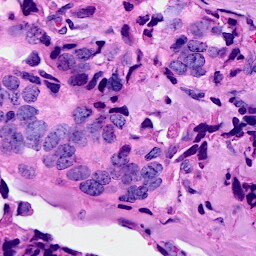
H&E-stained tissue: Breast